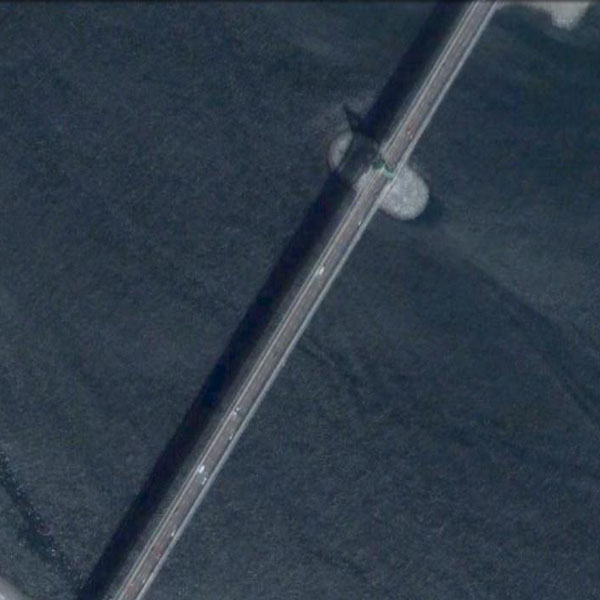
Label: Bridge